Field crop: maize
Growth stage: 2
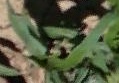
Species: maize